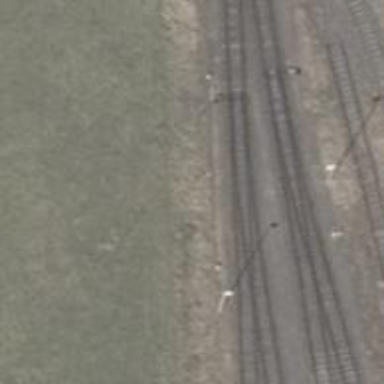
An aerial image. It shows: Railway switch.